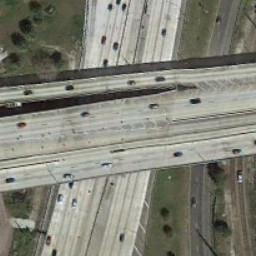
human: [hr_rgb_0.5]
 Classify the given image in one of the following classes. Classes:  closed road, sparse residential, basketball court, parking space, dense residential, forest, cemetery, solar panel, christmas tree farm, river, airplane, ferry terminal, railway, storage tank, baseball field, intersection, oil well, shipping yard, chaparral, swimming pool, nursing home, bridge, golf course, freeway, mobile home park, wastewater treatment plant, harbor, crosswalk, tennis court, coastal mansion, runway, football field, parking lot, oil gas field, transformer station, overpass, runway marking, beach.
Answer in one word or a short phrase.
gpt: overpass